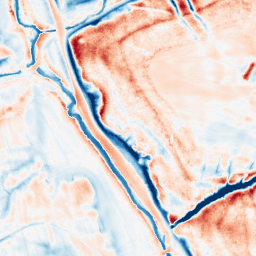
Category: classical
Decomposition family: uniform
Decomposition parameters: size: 20
Upsampling method: regularized
Upsampling parameters: scale: 2
lambda_reg: 0.001
Upsampling scale: 2